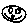
Label: smiley face